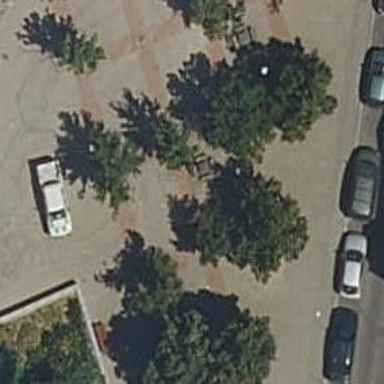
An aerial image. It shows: Picnic table located in leisure land area.